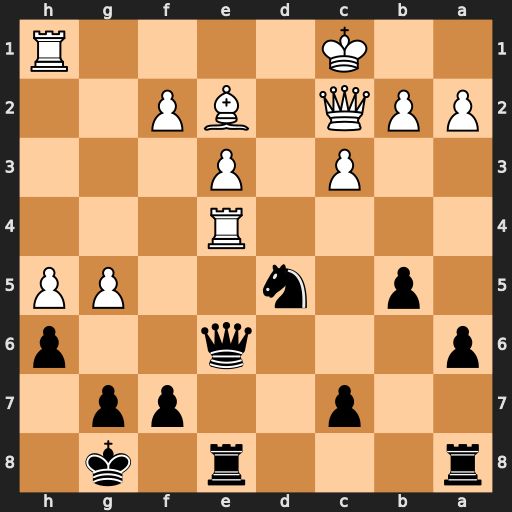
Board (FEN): r3r1k1/2p2pp1/p3q2p/1p1n2PP/4R3/2P1P3/PPQ1BP2/2K4R
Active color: b
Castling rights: -
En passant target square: -
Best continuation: Qxe4 Qxe4 Rxe4